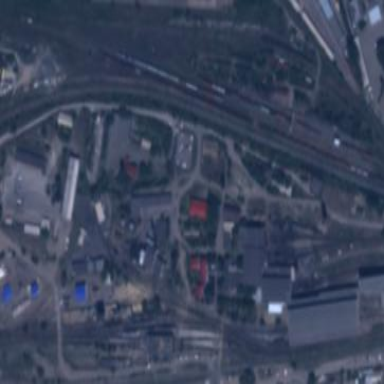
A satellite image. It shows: Industrial area.